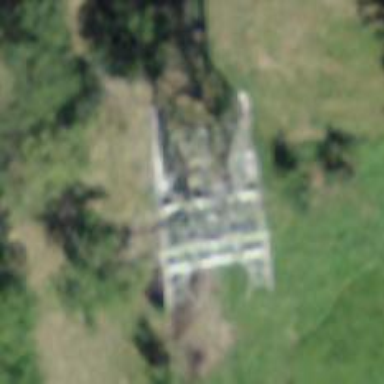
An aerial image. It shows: Pylon used for aerialway.